Field crop: maize
Growth stage: 2
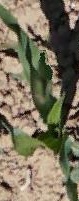
Species: maize